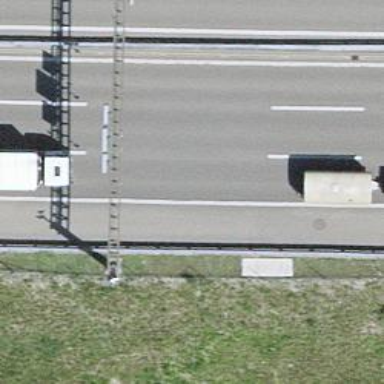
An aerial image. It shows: Asphalt motorway.